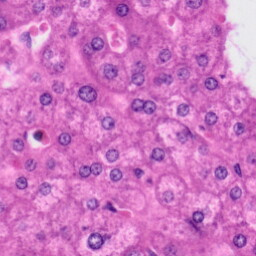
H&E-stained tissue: Liver